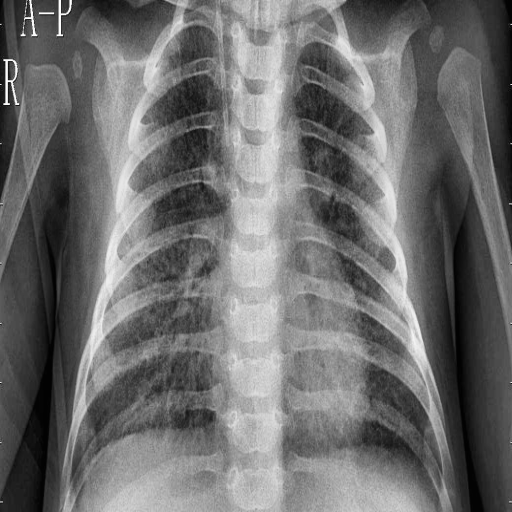
Finding: PNEUMONIA